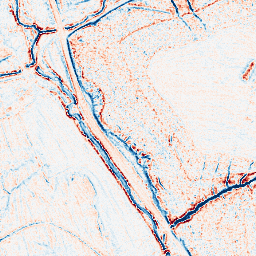
Category: edge_preserving
Decomposition family: anisotropic_diffusion
Decomposition parameters: iterations: 10
kappa: 10
gamma: 0.1
Upsampling method: sinc_blackman
Upsampling parameters: scale: 8
kernel_size: 16
Upsampling scale: 8